Question:
Whilst developing an app I have come up against a problem with having too many pan gesture recognisers.
My first pan gesture recogniser is on the MainViewController which is a parent of the RecipeSearchVC. This gesture recogniser slides the whole view left or right.
My second pan gesture recogniser in in the RecipeSearchParametersVC which is a parent of a Page View Controller.
The third pan gesture gesture recogniser is added to a UIControl Wheel nested inside of a view controller which is represented by the PageViewController.
I know this sounds insane and it could be argued that this is poor design. However, I believe that is this worked cohesively it would be fine.
When trying to rotate the wheel it will rotate for a second or two before the gesture is overtaken by either the PageViewController or the MainViewController. More often than not it is the MainViewController that takes over. What techniques could I employ to clearly separate each of these gesture recognisers?
Apologies for the vagueness of my description when it comes to the pan gesture recognisers.
The MainViewController has it's own UIPanGestureRecpgniser to allow it to move everything left or right.
The RecipeSearchParametersVC only has a UIPanGestureRecogniser because of the UIPageViewController it contains. It does not add the gesture recogniser itself, but simply takes them from the the pageViewController.
The UIControl's gesture recognisers allows it to track the rotation it should undergo.
In taking the advice given, I may remove the gestures from the page view controller and substitue them with buttons. I only intended this to work like the images (which can be scrolled to reveal more images) found in iBooks, and so I thought that it would work fine.
'''
/**
* sent to the control when a touch related to the given event enters the control's bounds
*
* @param touch uitouch object that represents a touch on the receiving control during tracking
* @param event event object encapsulating the information specific to the user event
*/
- (BOOL)beginTrackingWithTouch:(UITouch *)touch
withEvent:(UIEvent *)event
{
[super beginTrackingWithTouch:touch withEvent:event];
CGPoint touchPoint = [touch locationInView:self];
// filter out touchs too close to centre of wheel
CGFloat magnitudeFromCentre = [self calculateDistanceFromCentre:touchPoint];
if (magnitudeFromCentre < 40) return NO;
// calculate distance from centre
CGFloat deltaX = touchPoint.x - _container.center.x;
CGFloat deltaY = touchPoint.y - _container.center.y;
// calculate the arctangent of the opposite (y axis) over the adjacent (x axis) to get the angle
_deltaAngle = atan2(deltaY, deltaX);
_startTransform = _container.transform;
// selection in limbo so set all sector image's to minimum value by changing current one
[self getSectorByValue:_currentSector].alpha = kMinimumAlpha;
return YES;
}
'''
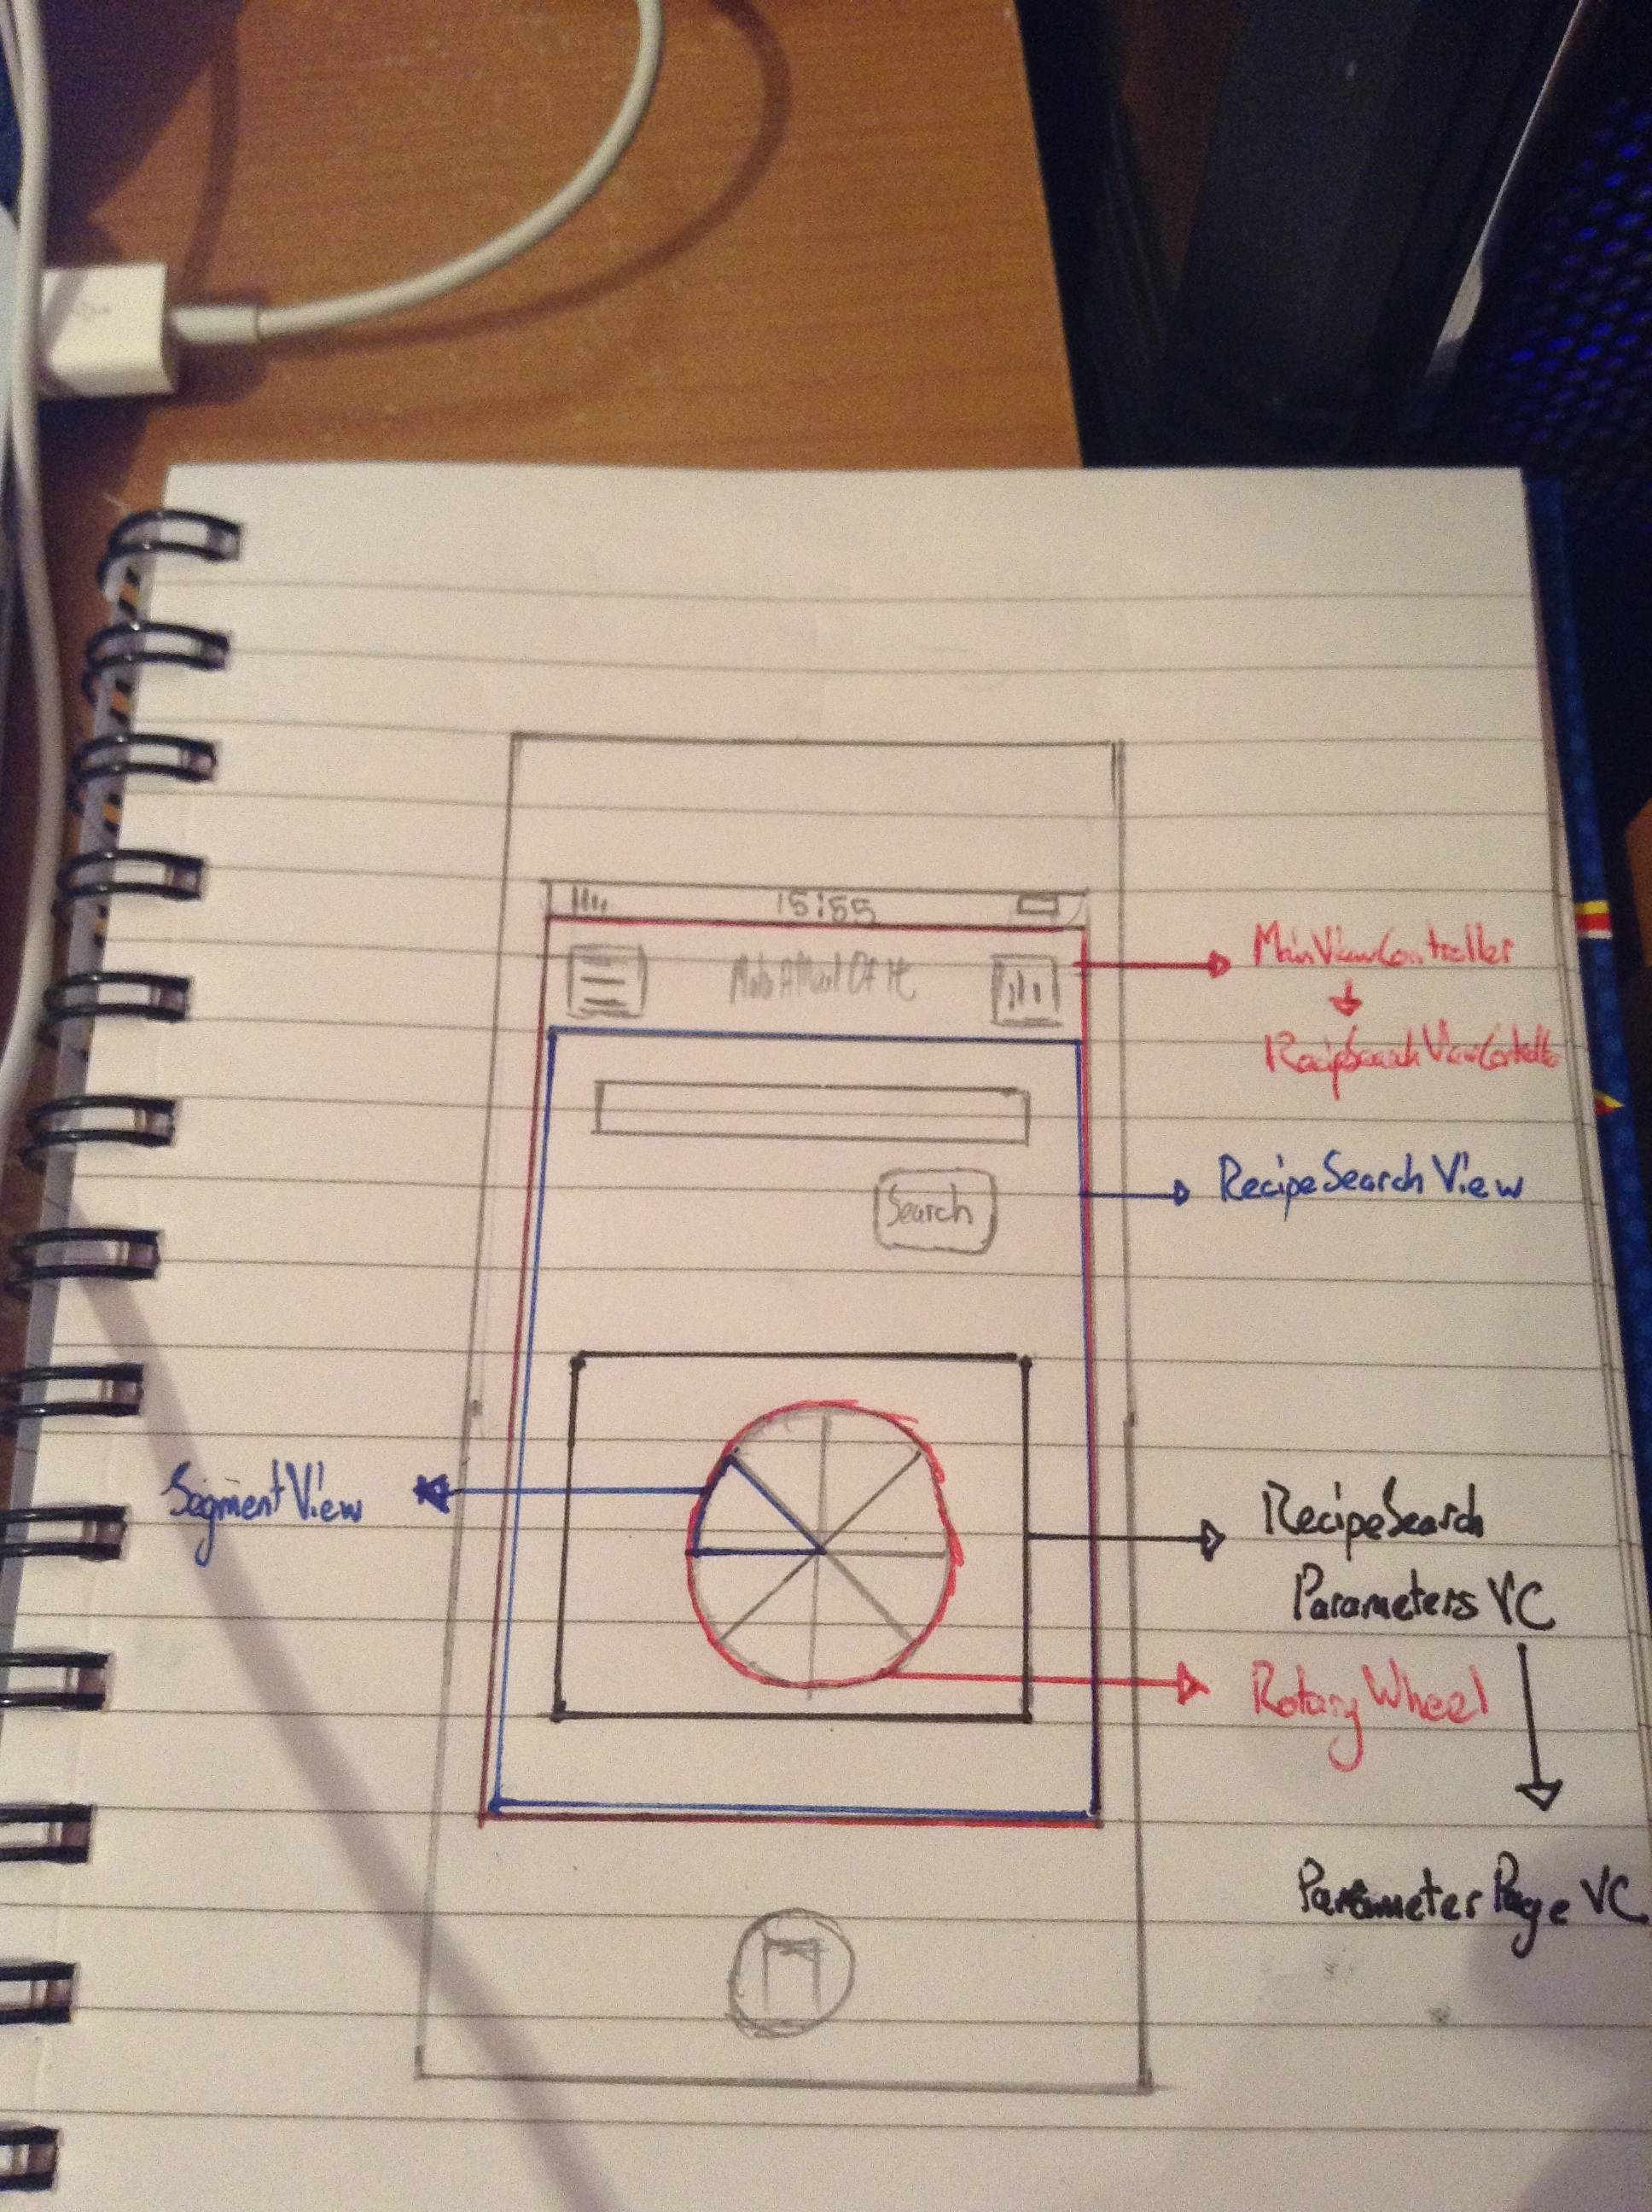
Answer: Unfortunately due to the nature of my controller hierarchy I was forced to rethink the design of my app.
The MainViewController with the UIPanGestureRecogniser has stayed as is.
The UIPageViewController with the UIControl has moved to a separate static view controller.
This works far better but is not yet ideal. The UIPageViewController steals any horizontal panning, however this can probably be fixed by implementing buttons as an alternative to the scrolling.
The UIControl did not have a gesture recogniser, but I override the beginTrackingWithTouch: and other methods to track the touches.
I suppose the answer should be: if you are layering too many gestures, you're doing it wrong.